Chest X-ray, AP view. Patient: 71 years old, sex M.
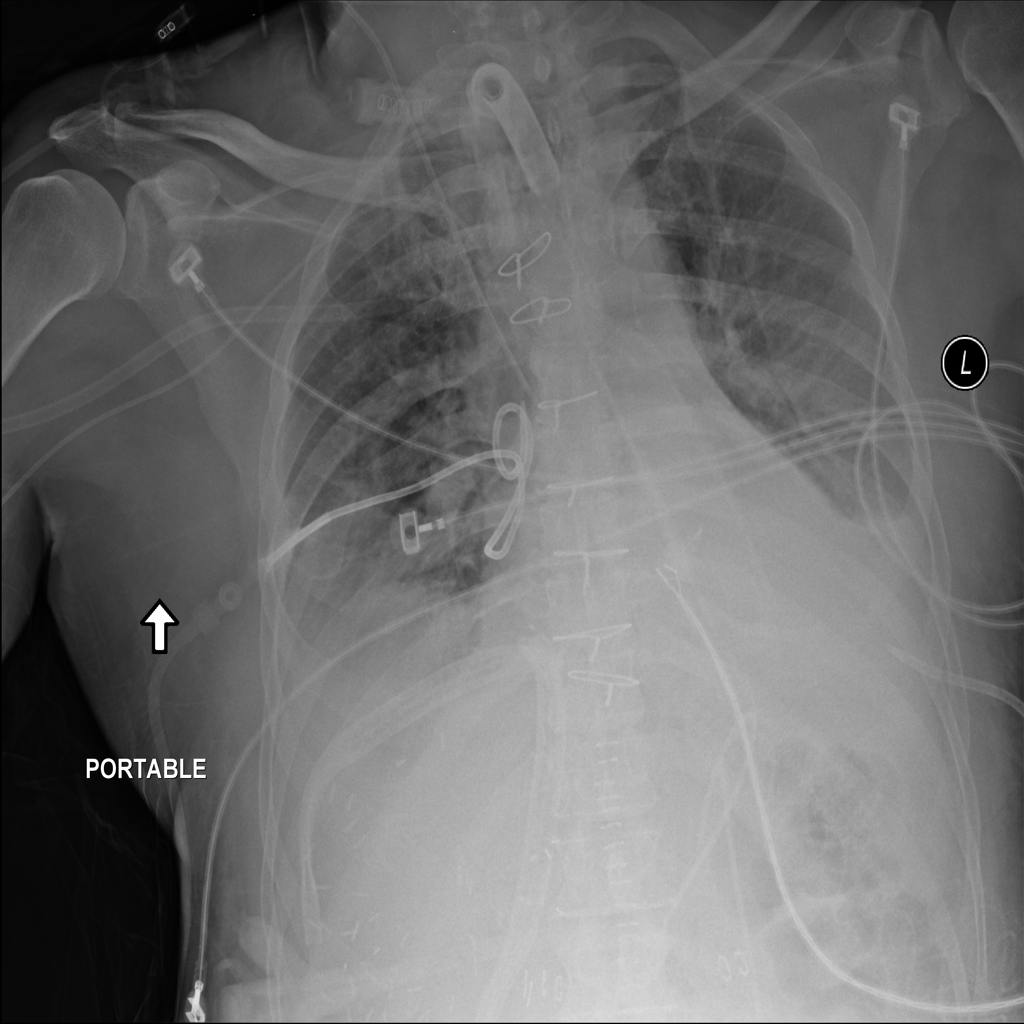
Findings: Atelectasis